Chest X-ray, PA view. Patient: 55 years old, sex F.
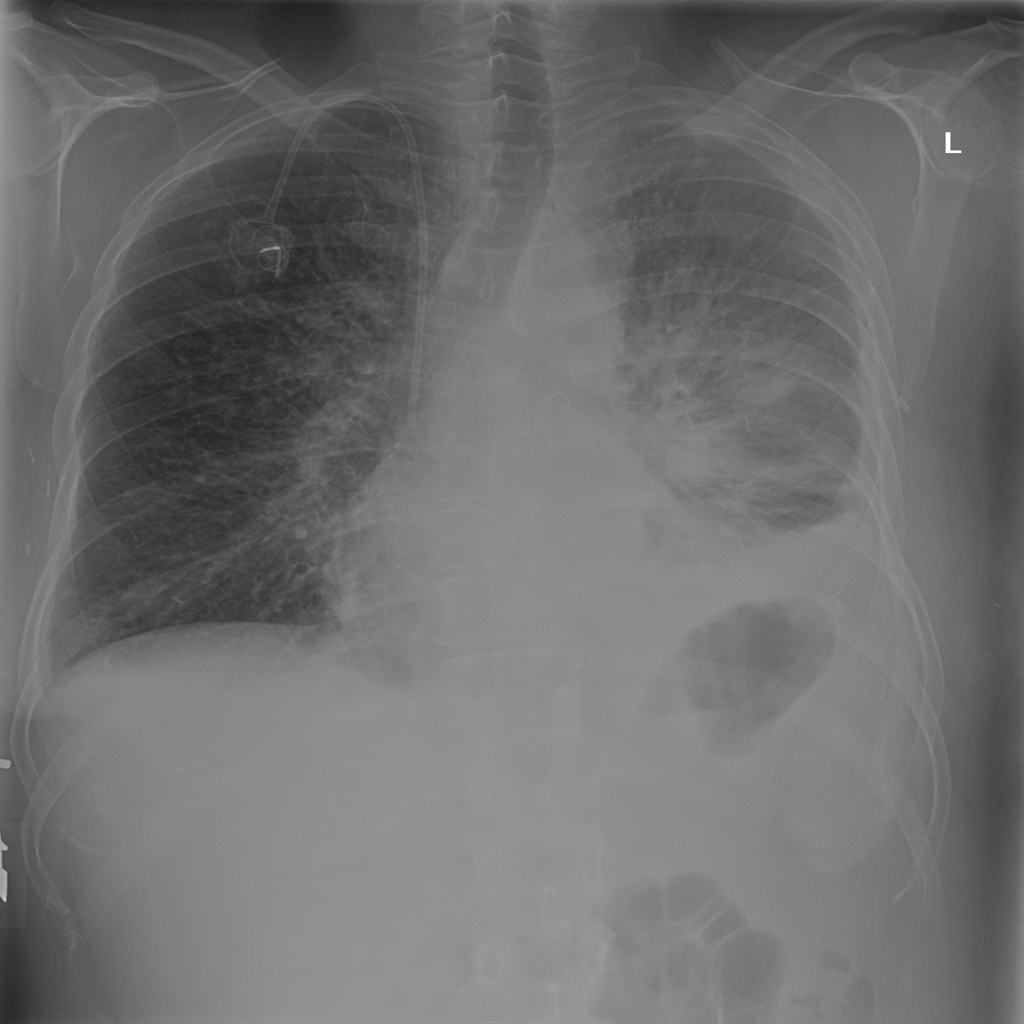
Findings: Consolidation, Effusion, Pneumonia